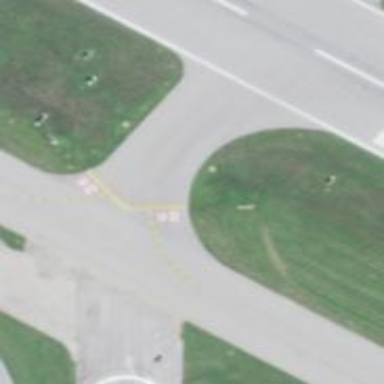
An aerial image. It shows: Image of taxiway at airport.